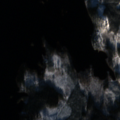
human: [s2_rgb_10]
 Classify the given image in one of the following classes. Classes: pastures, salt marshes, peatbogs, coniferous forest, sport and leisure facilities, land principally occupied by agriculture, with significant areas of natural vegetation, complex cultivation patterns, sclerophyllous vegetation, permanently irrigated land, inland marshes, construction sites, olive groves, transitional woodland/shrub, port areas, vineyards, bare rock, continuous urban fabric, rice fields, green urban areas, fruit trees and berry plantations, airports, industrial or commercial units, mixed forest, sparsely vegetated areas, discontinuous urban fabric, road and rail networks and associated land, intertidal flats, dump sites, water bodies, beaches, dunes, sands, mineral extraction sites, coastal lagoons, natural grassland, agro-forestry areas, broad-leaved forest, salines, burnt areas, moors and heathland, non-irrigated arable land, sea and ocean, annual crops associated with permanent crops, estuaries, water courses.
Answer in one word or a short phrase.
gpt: transitional woodland/shrub, water bodies